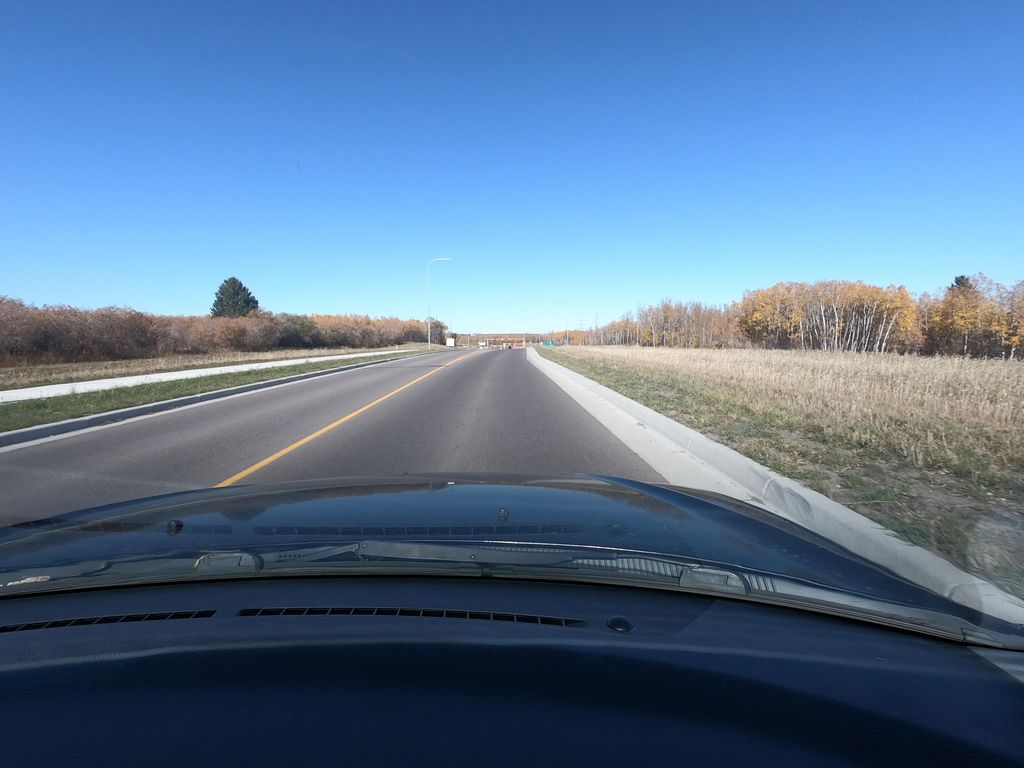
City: calgary